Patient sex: F
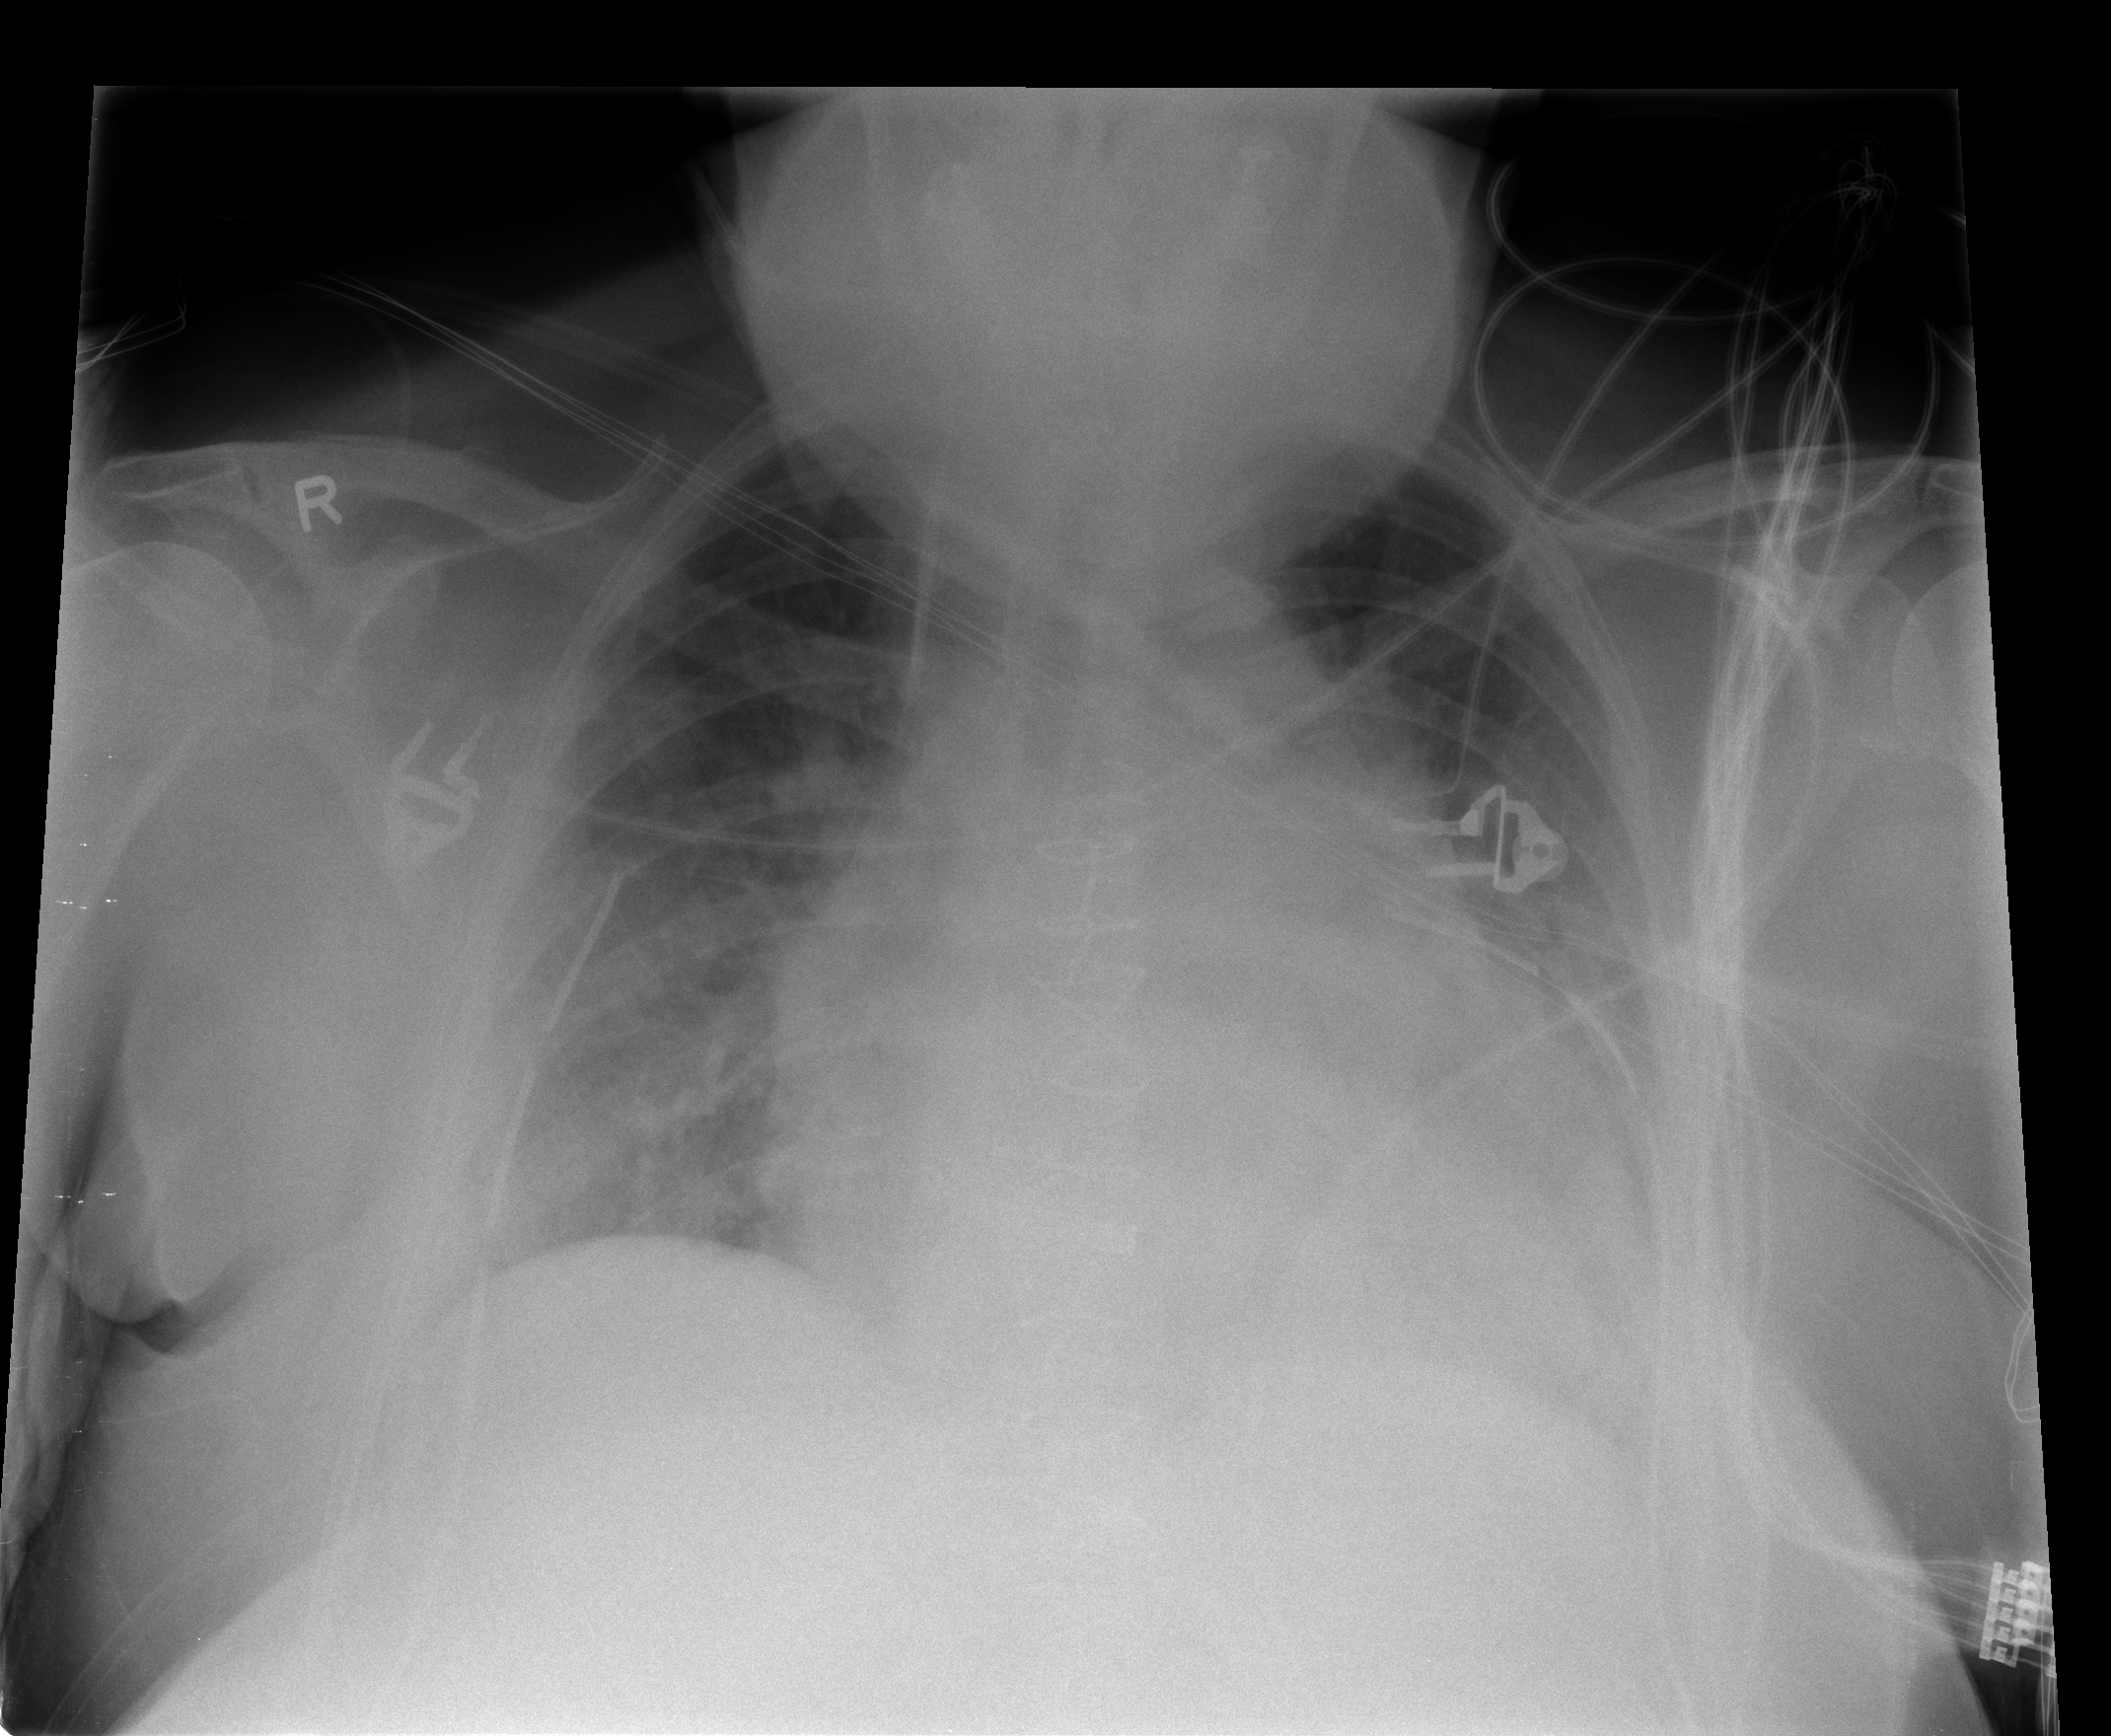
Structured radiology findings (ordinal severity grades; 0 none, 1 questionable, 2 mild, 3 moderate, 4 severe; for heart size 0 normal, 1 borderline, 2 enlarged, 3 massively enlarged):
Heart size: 0
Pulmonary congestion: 3
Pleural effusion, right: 1
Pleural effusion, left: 2
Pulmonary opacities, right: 1
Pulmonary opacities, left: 1
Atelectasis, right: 2
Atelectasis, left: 2